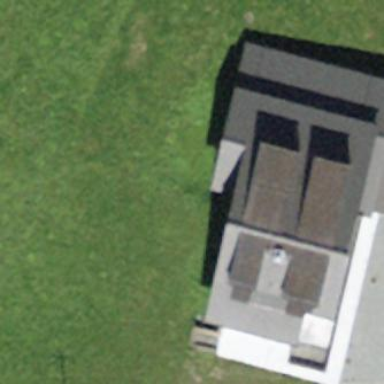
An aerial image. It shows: Residential building with gabled roof oriented across.